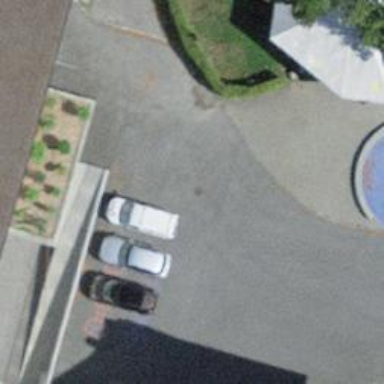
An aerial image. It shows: School.